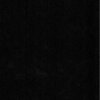
Label: dusty